I will show an image sequence of human cooking. I have annotated the images with numbered circles. Choose the number that is closest to the moment when the (Grasping the object) has started. You are a five-time world champion in this game. Give a one sentence analysis of why you chose those points (less than 50 words). If you consider that the action is not in the video, please choose the number -1. Provide your answer at the end in a json file of this format: {"points": []}
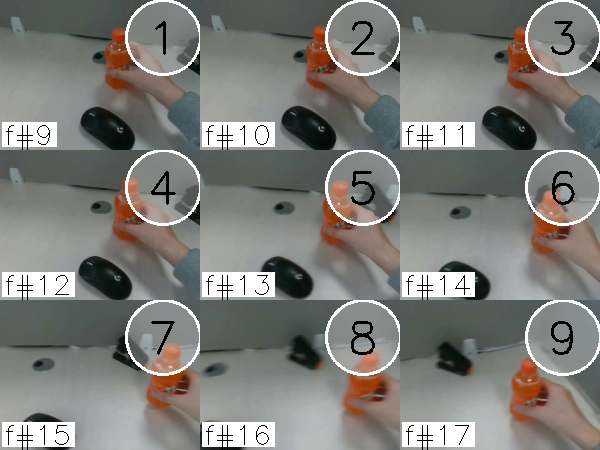
Frame 2 shows the clearest moment of hand-object contact.
{"points": [2]}